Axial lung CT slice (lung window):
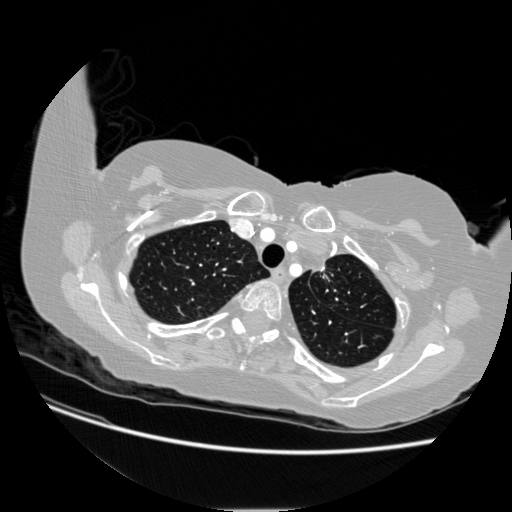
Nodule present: no